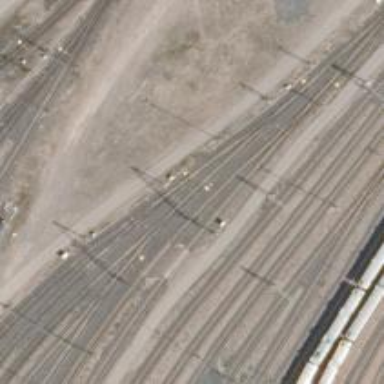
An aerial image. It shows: Railway signal.